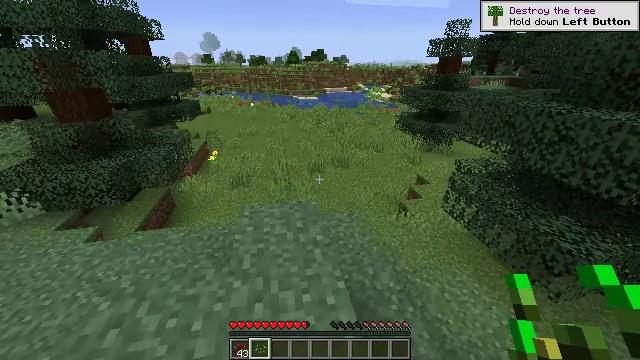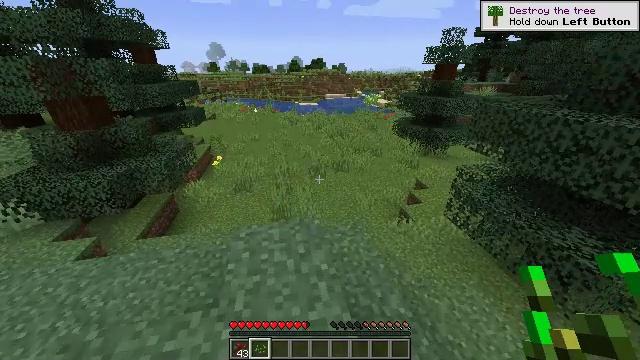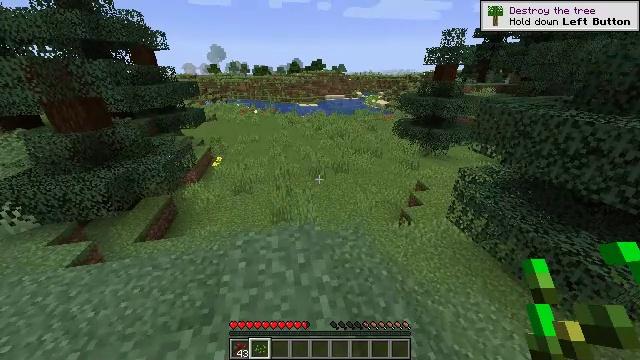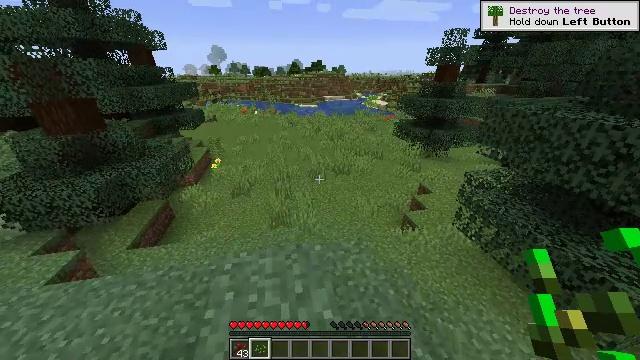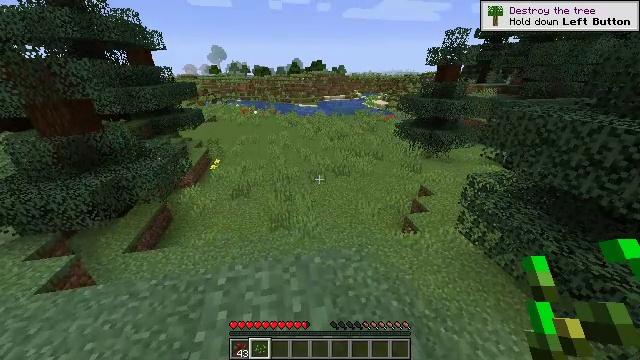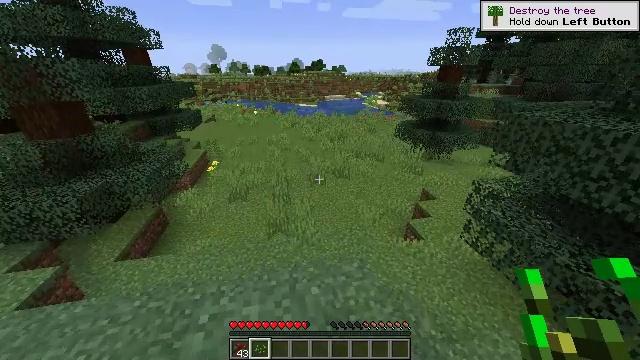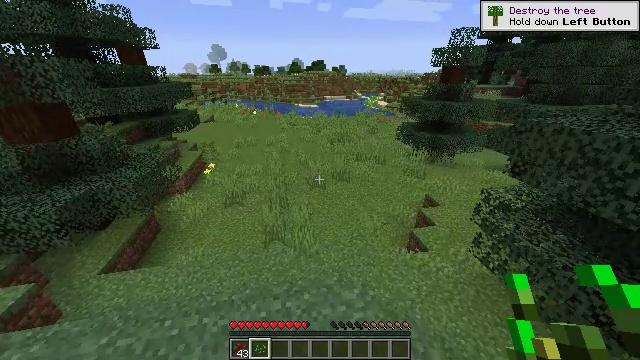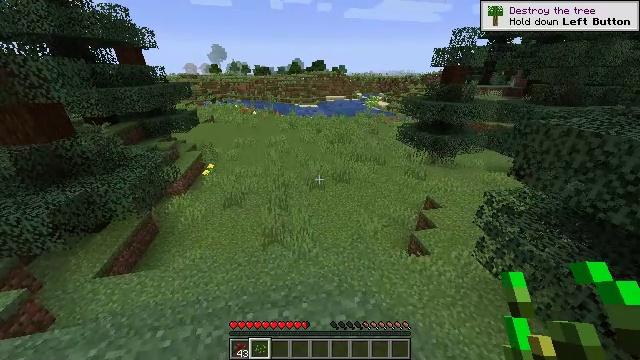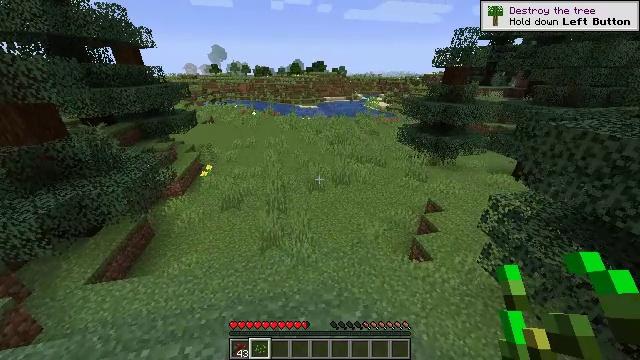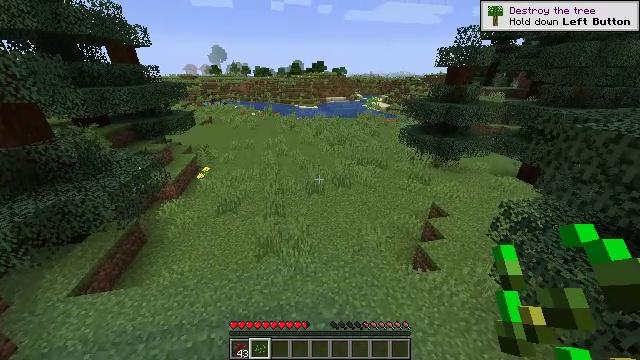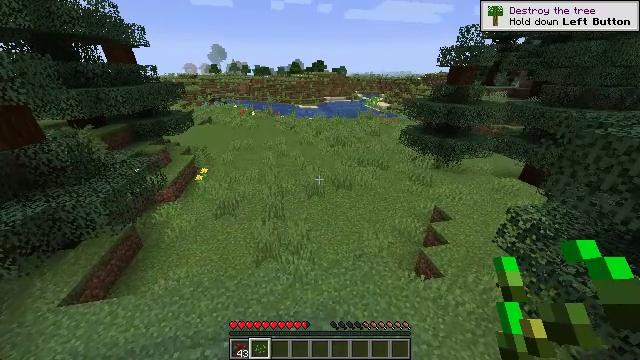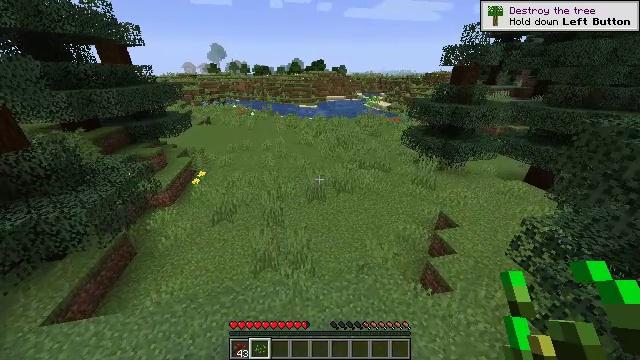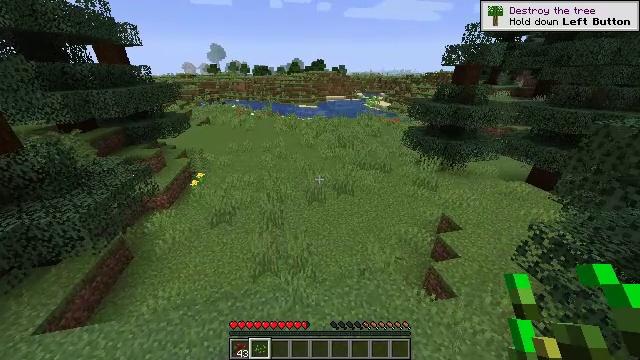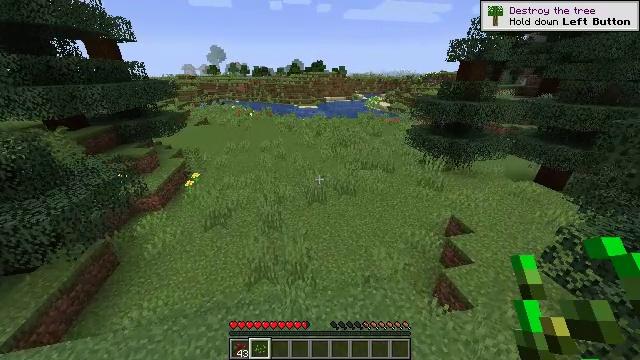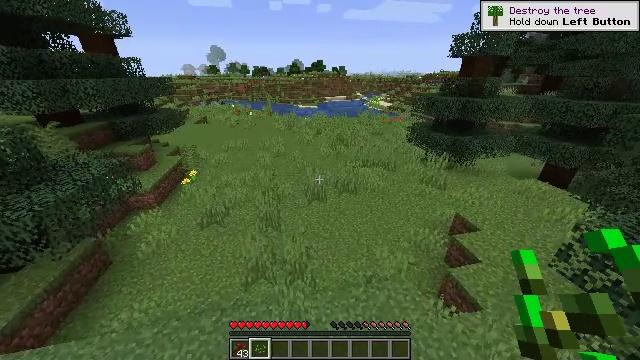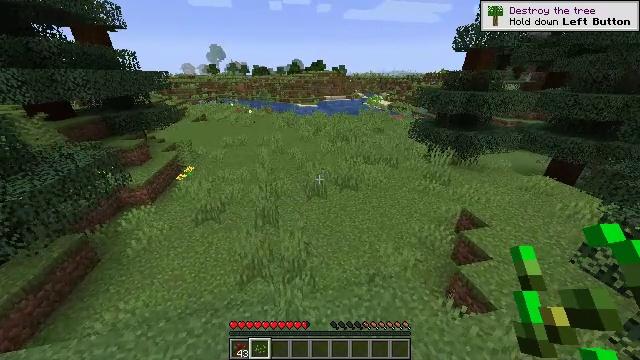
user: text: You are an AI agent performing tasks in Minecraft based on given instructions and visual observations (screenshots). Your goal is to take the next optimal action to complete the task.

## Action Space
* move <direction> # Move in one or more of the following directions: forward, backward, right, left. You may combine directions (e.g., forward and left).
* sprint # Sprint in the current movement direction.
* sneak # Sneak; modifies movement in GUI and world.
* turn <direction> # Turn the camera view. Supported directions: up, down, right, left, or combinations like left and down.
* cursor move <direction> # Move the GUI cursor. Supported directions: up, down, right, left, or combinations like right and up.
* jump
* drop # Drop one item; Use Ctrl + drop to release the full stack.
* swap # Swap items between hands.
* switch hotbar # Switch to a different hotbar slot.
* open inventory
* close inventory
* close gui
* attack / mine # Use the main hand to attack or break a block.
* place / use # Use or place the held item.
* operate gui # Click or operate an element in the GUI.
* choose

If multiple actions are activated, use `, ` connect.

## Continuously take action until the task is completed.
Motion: motion action
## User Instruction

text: Break the sweet berry bush to collect berries.
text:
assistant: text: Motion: move forward, sprint
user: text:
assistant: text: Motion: move forward, sprint
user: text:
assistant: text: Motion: move forward, sprint
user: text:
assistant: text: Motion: move forward, sprint
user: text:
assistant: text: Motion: move forward, sprint
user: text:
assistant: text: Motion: move forward, sprint
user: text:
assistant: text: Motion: move forward, sprint
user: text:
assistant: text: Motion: move forward, sprint
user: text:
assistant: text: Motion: move forward, sprint
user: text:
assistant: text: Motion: move forward, sprint
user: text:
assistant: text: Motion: move forward, sprint
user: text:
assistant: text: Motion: move forward, sprint
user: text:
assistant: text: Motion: move forward, sprint
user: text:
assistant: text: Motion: move forward, sprint
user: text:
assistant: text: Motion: move forward, sprint
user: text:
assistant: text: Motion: move forward, sprint
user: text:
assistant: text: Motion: move forward, sprint
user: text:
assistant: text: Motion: move forward, sprint
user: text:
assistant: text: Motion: move forward, sprint
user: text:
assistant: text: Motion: move forward, sprint
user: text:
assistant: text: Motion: move forward, sprint
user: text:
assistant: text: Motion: move forward, sprint, jump
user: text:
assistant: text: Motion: move forward, sprint, jump
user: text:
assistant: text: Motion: move forward, sprint, jump
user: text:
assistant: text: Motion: move forward, sprint, jump
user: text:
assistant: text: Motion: move forward, sprint, jump
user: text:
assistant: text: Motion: move forward, sprint, jump
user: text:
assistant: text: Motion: move forward, sprint, jump
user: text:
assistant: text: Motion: move forward, sprint, jump
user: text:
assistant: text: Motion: move forward, sprint, jump